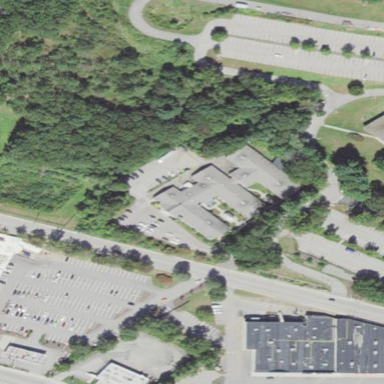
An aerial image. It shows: Nursing home building.